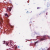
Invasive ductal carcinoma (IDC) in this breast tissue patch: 0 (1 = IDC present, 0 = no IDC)